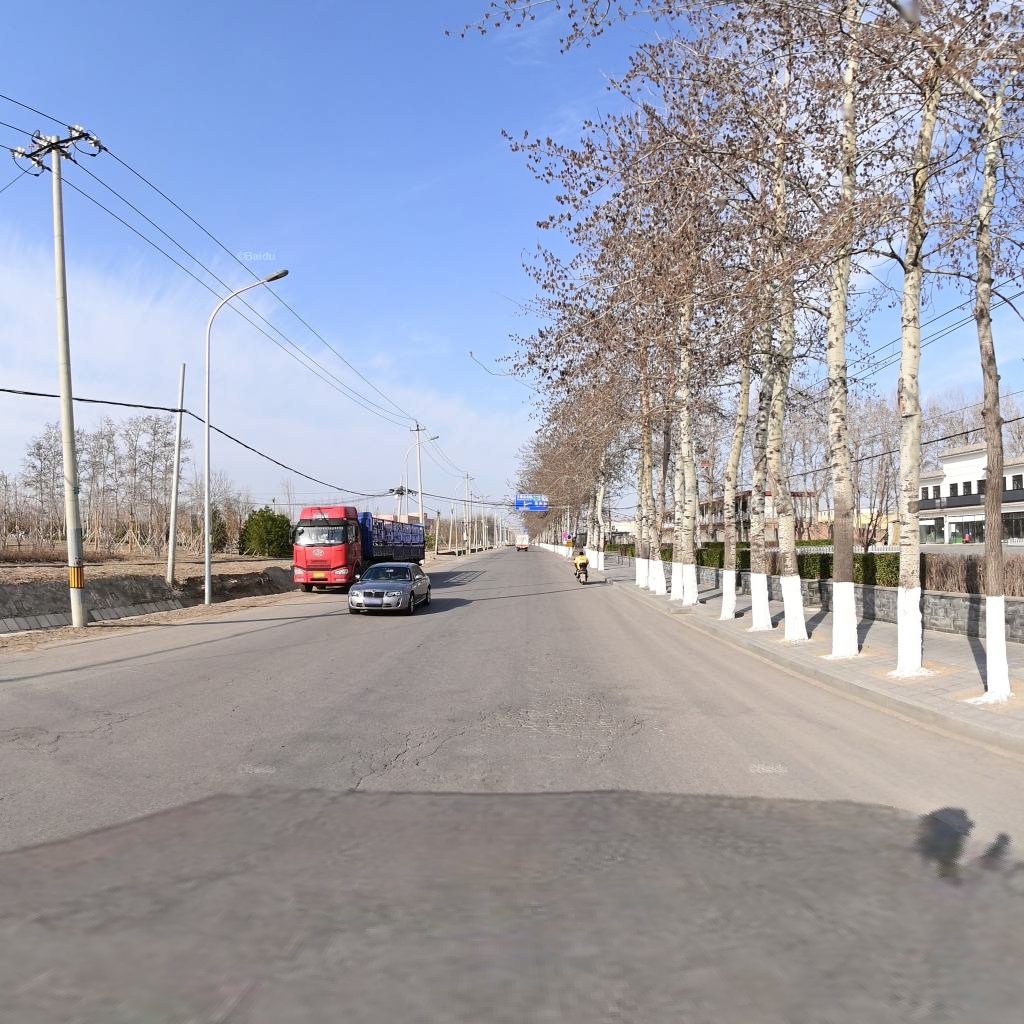
Region: Chaoyang
Road damage annotations: alligator crack, alligator crack